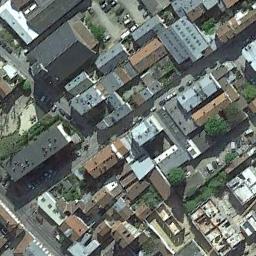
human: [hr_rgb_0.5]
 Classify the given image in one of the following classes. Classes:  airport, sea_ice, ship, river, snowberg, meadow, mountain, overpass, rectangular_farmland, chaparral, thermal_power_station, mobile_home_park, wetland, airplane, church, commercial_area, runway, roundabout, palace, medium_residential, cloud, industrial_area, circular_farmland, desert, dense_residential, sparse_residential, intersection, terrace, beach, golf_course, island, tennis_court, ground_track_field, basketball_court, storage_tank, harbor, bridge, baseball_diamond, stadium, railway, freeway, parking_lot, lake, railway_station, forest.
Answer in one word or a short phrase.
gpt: dense_residential